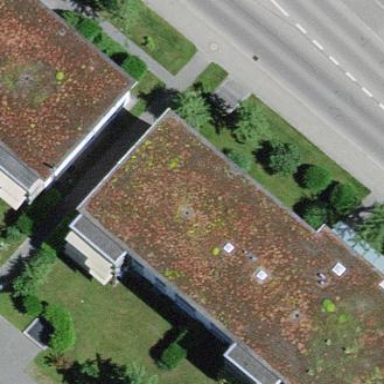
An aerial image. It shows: Flat-roofed apartment building.